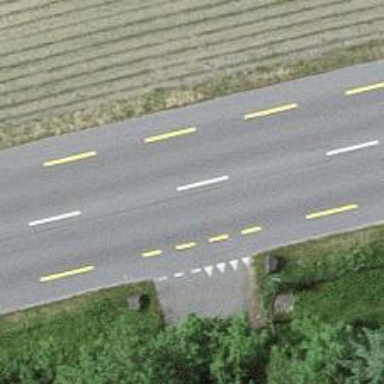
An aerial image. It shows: Primary highway with designated cycle lane.